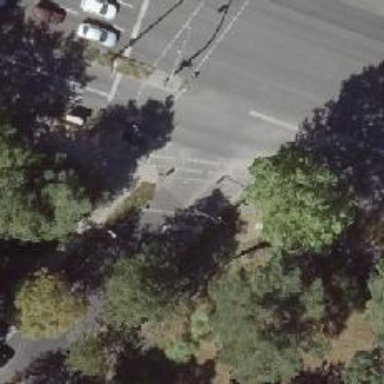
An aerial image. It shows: Footway crossing equipped with traffic signals.